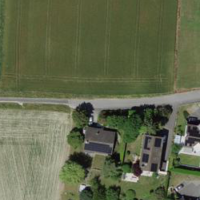
EUNIS habitat code: 52
Species observed at this site:
Emberiza pusilla
Salvia pratensis